高一 · 立体几何学
如图所示, 以 $A B=4 \mathrm{~cm}, B C=3 \mathrm{~cm}$ 的长方形 $A B C D$ 为底面的长方体被平面斜着截断的几何体, $E F G H$ 是它的截面. 当 $A E=5 \mathrm{~cm}, B F=8 \mathrm{~cm}, C G=12 \mathrm{~cm}$ 时, 试回答下列问题:

(1)求 $D H$ 的长;

(2)求这个几何体的体积;

(3)截面四边形 EFGH 是什么图形？证明你的结论.
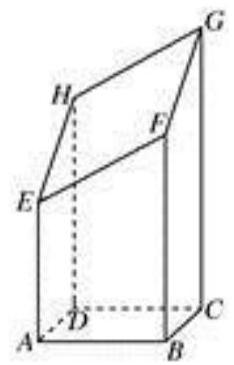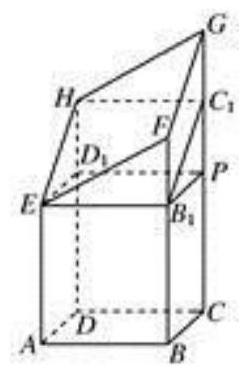
答案: ）9（2）102（3）菱形
解析: 分析：(1）根据面面平行性质定理得线线平行 $E F / / H G$, 再根据勾股定理求 $D H$ ，(2)先分割成一个长方体 $A B C D-E B_{1} P D_{1}$, 一个斜三棱柱 $E F B_{1}-H G C_{1}$, 一个直三棱柱 $E H D_{1}$ $-B_{1} C_{1} P$. 再分别利用柱体体积公式求体积, 即得结果, (3) 先根据面面平行性质定理得 $E F G H$ 是平行四边形，再通过计算相邻边相等得菱形.

详解：解：(1)过 $E$ 作 $E B_{1} \perp B F$, 垂足为 $B_{1}$, 则 $B B_{1}=A E=5(\mathrm{~cm})$,

所以 $B_{1} F=8-5=3(\mathrm{~cm})$.

因为平面 $A B F E / /$ 平面 $D C G H, E F$ 和 $H G$ 是它们分别与截面的交线, 所以 $E F / / H G$.

过 $H$ 作 $H C_{1} \perp C G$ ，垂足为 $C_{1}$,

则 $G C_{1}=F B_{1}=3(\mathrm{~cm})$,

$D H=12-3=9(\mathrm{~cm})$.

(2)作 $E D_{1} \perp D H$, 垂足为 $D_{1}, B_{1} P \perp C G$, 垂足为 $P$, 连结 $D_{1} P, B_{1} C_{1}$, 则几何体被分割成一个长方体 $A B C D-E B_{1} P D_{1}$, 一个斜三棱柱 $E F B_{1}-H G C_{1}$, 一个直三棱柱 $E H D_{1}-$ $B_{1} C_{1} P$. 从而几何体的体积为

$V=3 \times 4 \times 5+\frac{1}{2} \times 3 \times 4 \times 3+\frac{1}{2} \times 3 \times 4 \times 4=102\left(\mathrm{~cm}^{3}\right)$.

(3)是菱形.

证明: 由(1)知 $E F / / H G$, 同理 $E H / / F G$.于是 $E F G H$ 是平行四边形.

因为 $E F=\sqrt{E B_{1}^{2}+B_{1} F^{2}}=\sqrt{3^{2}+4^{2}}$

$=5(\mathrm{~cm})$,

$D D_{1}=A E=5(\mathrm{~cm}), E D_{1}=A D=3(\mathrm{~cm})$,

$H D_{1}=4(\mathrm{~cm})$,

所以 $E H=\sqrt{E D_{1}^{2}+D_{1} H^{2}}=\sqrt{3^{2}+4^{2}}$

$=5(\mathrm{~cm})$.

所以 $E F=E H$.

故 $E F G H$ 是菱形.

点睛: 求体积的两种方法: (1)割补法: 求一些不规则几何体的体积时, 常用割补法转化成已知体积公式的几何体进行解决. (2)等积法: 等积法包括等面积法和等体积法.